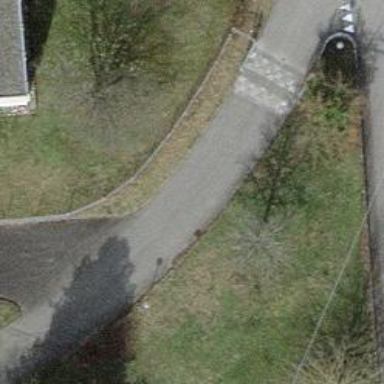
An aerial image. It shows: Fence is in the image.